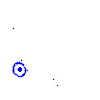
Particle: proton